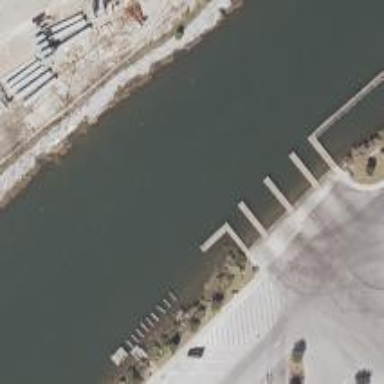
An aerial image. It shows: Slipway on leisure land.